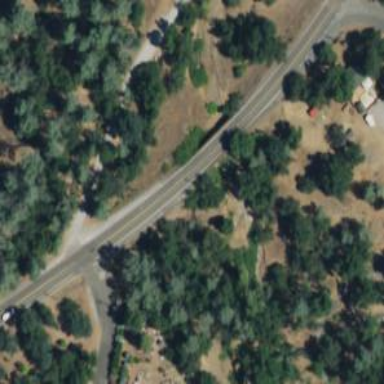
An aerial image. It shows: Tertiary road with asphalt surface that goes over bridge.